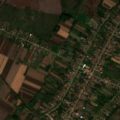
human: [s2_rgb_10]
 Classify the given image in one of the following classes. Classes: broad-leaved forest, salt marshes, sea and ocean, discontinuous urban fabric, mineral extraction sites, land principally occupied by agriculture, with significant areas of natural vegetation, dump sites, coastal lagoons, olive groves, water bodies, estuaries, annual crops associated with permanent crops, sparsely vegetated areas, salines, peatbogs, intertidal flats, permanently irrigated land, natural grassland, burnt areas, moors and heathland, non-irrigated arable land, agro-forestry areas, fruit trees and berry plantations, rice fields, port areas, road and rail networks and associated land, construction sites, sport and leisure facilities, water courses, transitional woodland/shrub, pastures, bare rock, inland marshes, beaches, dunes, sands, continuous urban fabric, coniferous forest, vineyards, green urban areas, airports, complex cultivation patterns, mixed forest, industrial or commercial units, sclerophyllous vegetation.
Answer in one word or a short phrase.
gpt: discontinuous urban fabric, non-irrigated arable land, land principally occupied by agriculture, with significant areas of natural vegetation